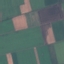
Land use / land cover: AnnualCrop